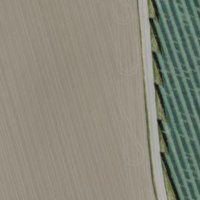
EUNIS habitat code: 40
Species observed at this site:
Lepidium draba